Question: I am trying to get the success response to send the values from ajax into their respective fields. For whatever reason I can't get that to happen. In the success section I am issuing a "alert(responseObject)" in which the results are in the attached image. So the data is coming back just as I want it, but I can't get the values to populate into the matching fields.
'''
$(document).ready(function() {
function myrequest(e) {
var man_part_number = $('#man_part_number').val();
$.ajax({
method: "GET",
url: "includes/autofill.php",
data: {
man_part_number: man_part_number
},
success: function(responseObject) {
alert(responseObject);
//This alert response results is in attached image
$('#manufacture').val(responseObject.manufacture);
$('#model').val(responseObject.model);
$('#type').val(responseObject.type);
},
failure: function() {
alert('fail');
}
});
}
$('#fetchFields').click(function(e) {
e.preventDefault();
myrequest();
});
});
<button type="button" id="fetchFields">Fetch</button>
<input type="text" name="manufacture" id="manufacture" />
<input type="text" name="model" id="model" />
<input type="text" name="type" id="type" />
'''

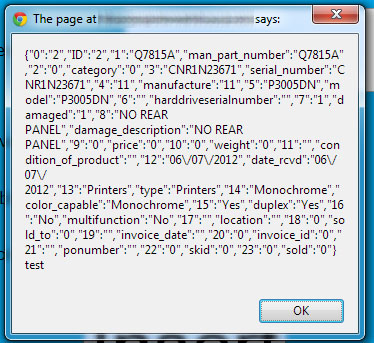
Answer: The string returned is JSON. Look at the end of your string in the Alert box. It has "test". That means that the response is parsed as text by jQuery, since you don't specify the 'dataType' option. If you did specify it as "JSON", it would fail because having "test" next to "{...}" is invalid JSON. I guess the point is that you need to return valid JSON, and if you are indeed expecting JSON back, set the 'dataType' option for the '$.ajax' call to be "JSON". At the same time, your server should be setting the proper header in the response anyways. It's still better (sometimes) to specify the 'dataType' option.
By default, if you don't specify the 'dataType' option, jQuery will check the headers of the response to get the Content-Type. If it matches a valid type for "JSON", "HTML", "Text", "XML", or a few others, it will attempt to parse it by that. I'm betting your response doesn't have its headers set properly, otherwise jQuery would've attempted to convert it to JSON and failed. It's probably being returned as plain text, so jQuery sees that and parses it as text...which is why it parses fine. But the 'responseObject' you're referencing is not an 'Object' as you expect, because you don't follow these procedures to ensure proper parsing.